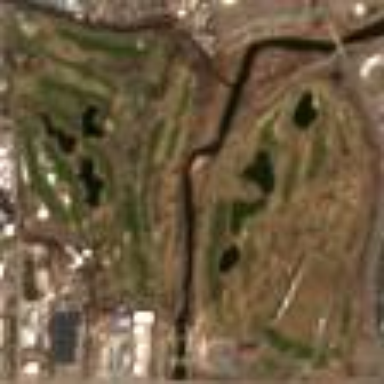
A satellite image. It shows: Golf course.